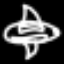
Label: airplane